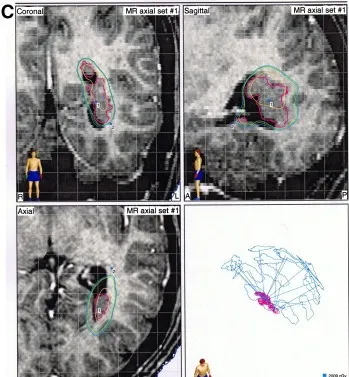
C: Dose plan for initial LINAC treatment for Case 2.
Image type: radiology (mri)